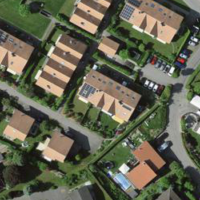
EUNIS habitat code: 55
Species observed at this site:
Corvus corone
Cyanistes caeruleus
Passer montanus
Parus major
Milvus migrans
Streptopelia decaocto
Milvus milvus
Phoenicurus ochruros
Fringilla coelebs
Passer domesticus
Buteo buteo
Columba palumbus
Carduelis carduelis
Turdus merula